Field crop: maize
Growth stage: 2
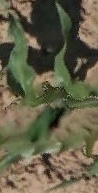
Species: maize